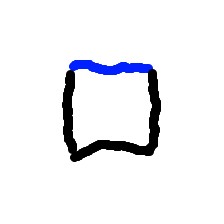
Shape: square